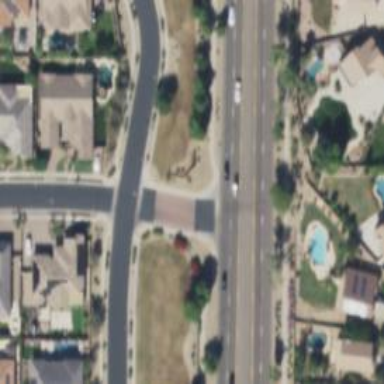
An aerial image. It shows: Secondary road with asphalt surface.